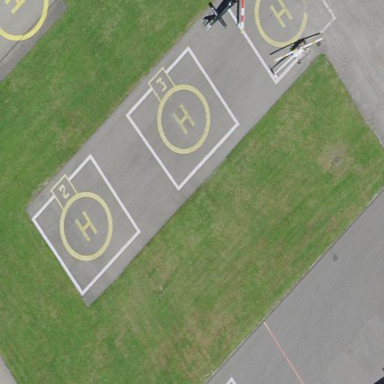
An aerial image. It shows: Image of helipad at airport.